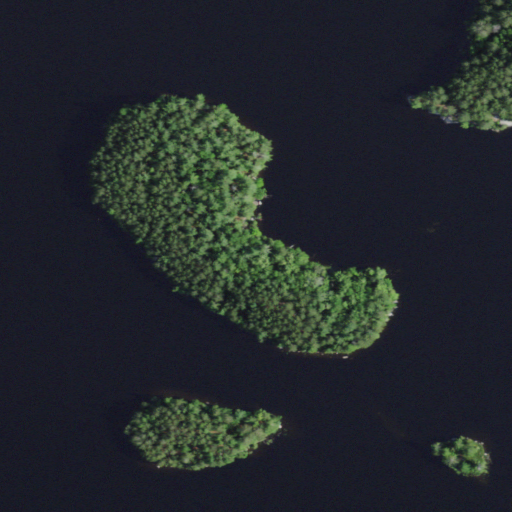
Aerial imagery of island in New York named Burnt Island containing open water, evergreen forest, herbaceous wetlands, and grassland